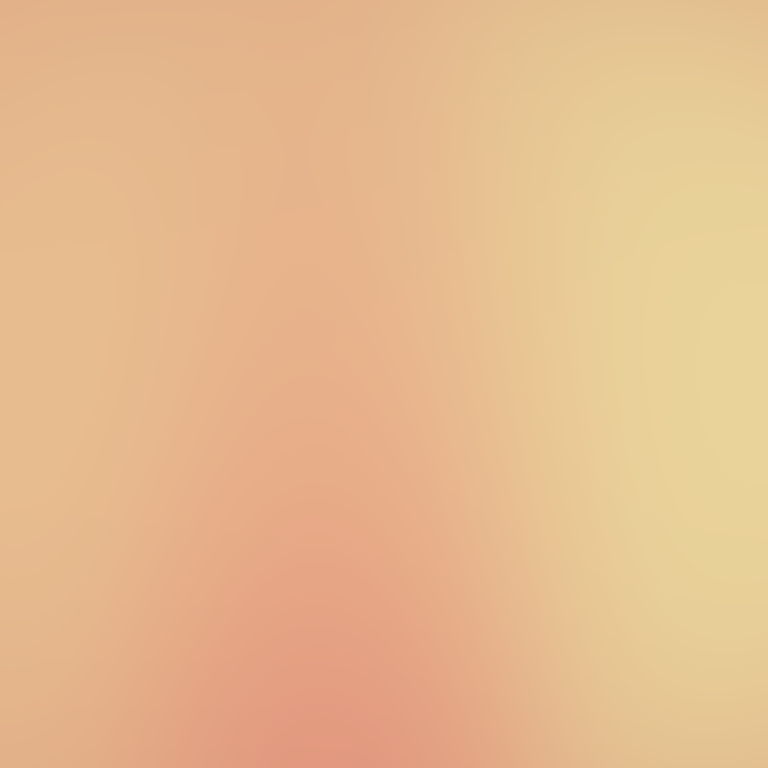
Abstract light effect, smooth gradient from warm peach to soft gold, serene atmosphere, diffuse glow, no room, no furniture, no objects.